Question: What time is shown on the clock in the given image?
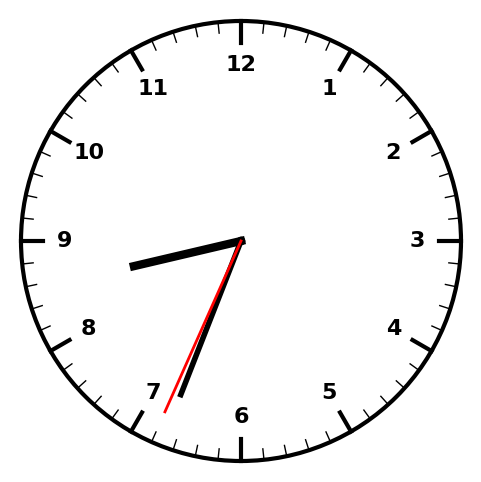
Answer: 08:33:34